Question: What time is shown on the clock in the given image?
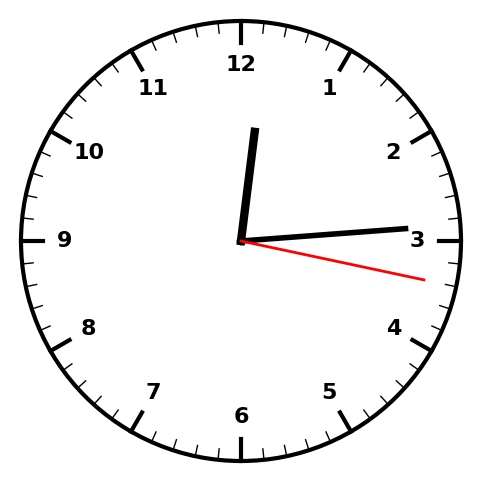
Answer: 12:14:17